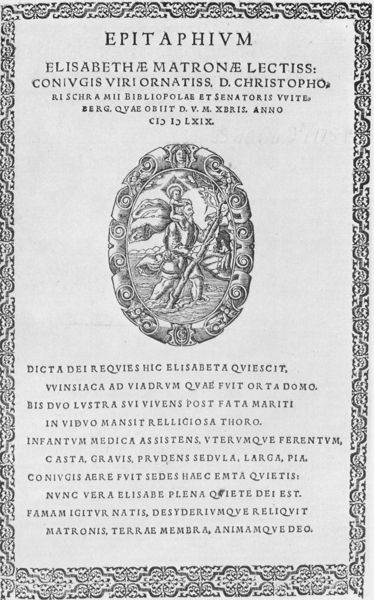
Titel: EPITAPHIVM ELISABETHAE MATRONAE LECTISS: CONIVGIS
Standort: Wolfenbüttel
Institution: Herzog August Bibliothek
Schlagwörter: mann, meer, wasser, fluss, menschen, frau, schwarz, weiss, zeichnung, ornament, rahmen, bild, bach, kind, blatt, oval, stock, schrift, stab, grafik, graphik, spalten, ornamente, foto, buch, medaillon, druck, titel, seite, illustration, schwarzweiß, text, zeitung, titelblatt, buchseite, cover, einband, heiligenschein, christus, jesus, brief, griechisch, heiliger, elisabeth, heilige, urkunde, hirte, petrus, beschreibung, latein, gedenktafel, lateinisch, epitaph, atlas, vignette, christopherus, christophorus, rhamen, denkschrift, hl. christophorus, versalien, getragen, epithaph, heillig, epitaphium, anonius